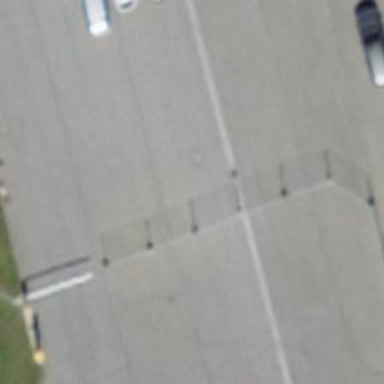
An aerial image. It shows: Lift gate barrier.